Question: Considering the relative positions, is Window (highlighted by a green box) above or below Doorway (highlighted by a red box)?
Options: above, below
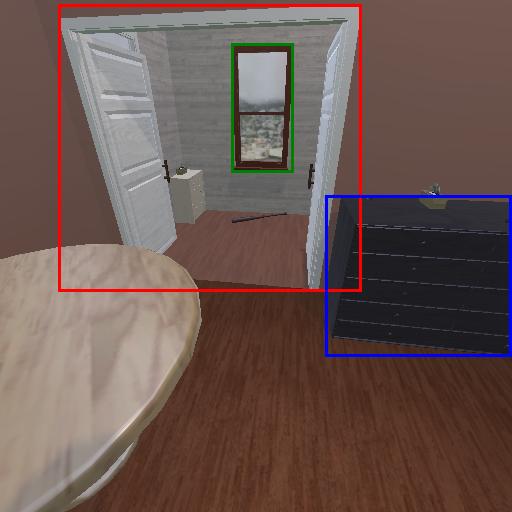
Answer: above